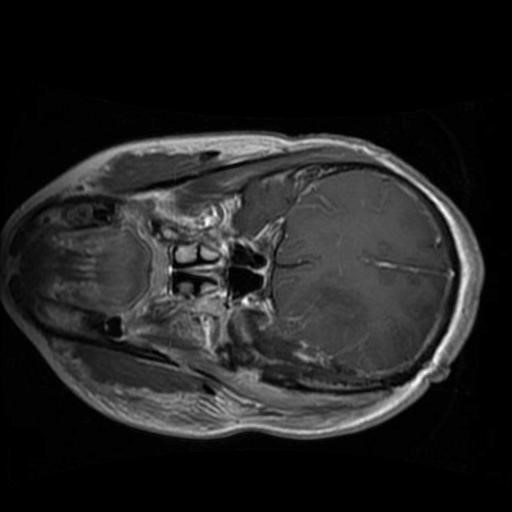
Label: brain_glioma